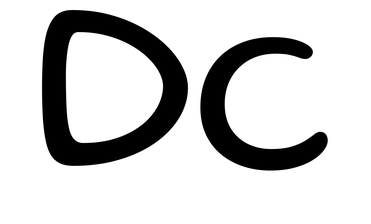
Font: Gluten_Light